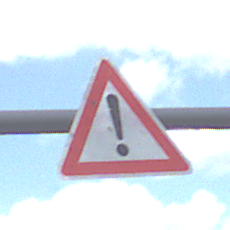
Verkehrszeichen: Gefahrenstelle
Umgebung: Outdoor, Nature
Tageszeit: Midday
Wetter: PartlyCloudy
Licht: Natural
Jahreszeit: NotSpecified
Kontrast: LowContrast